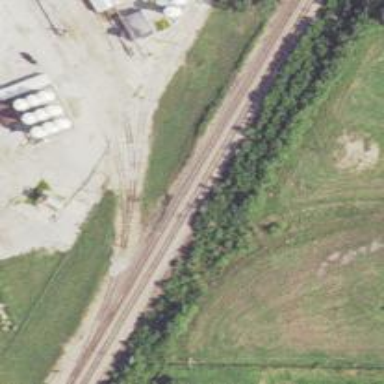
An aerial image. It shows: Abandoned spur railway.